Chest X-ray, PA view. Patient: 47 years old, sex F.
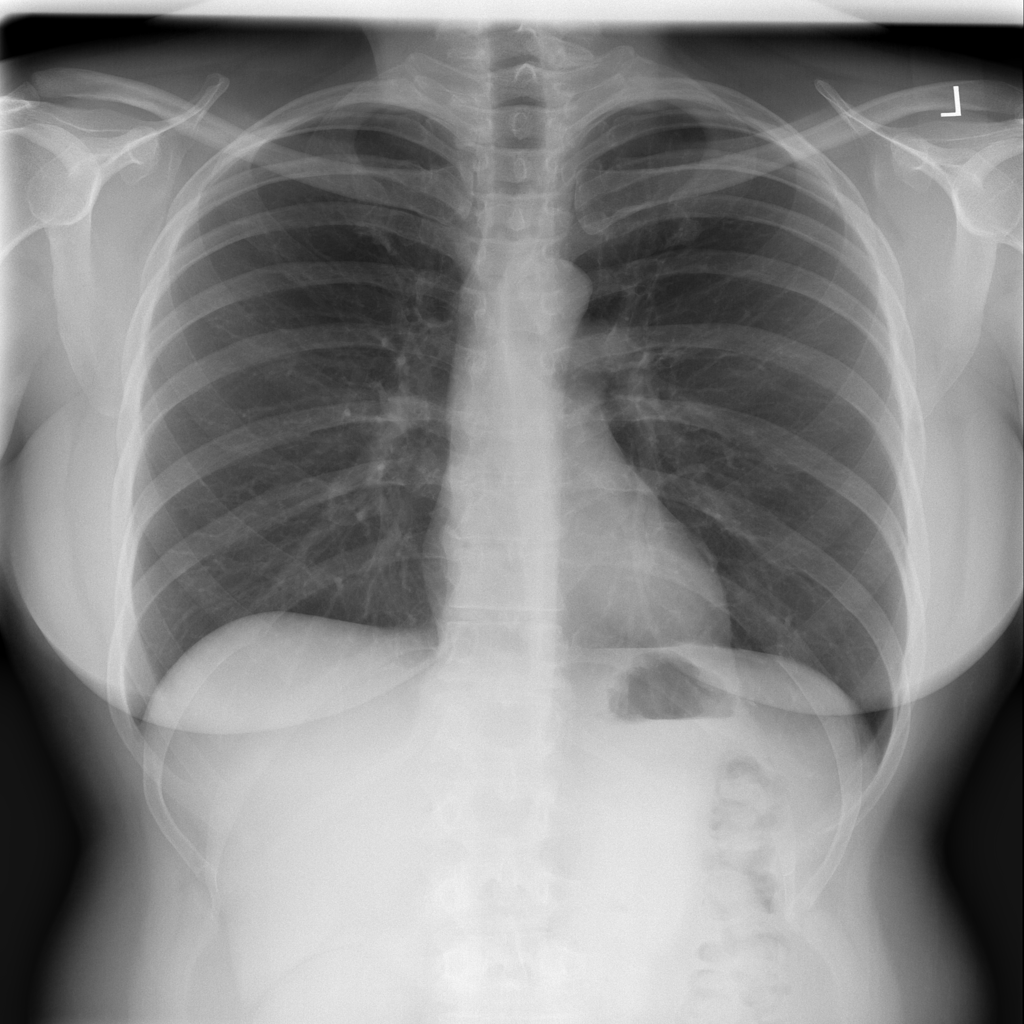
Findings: No Finding